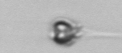
Label: Apedinella